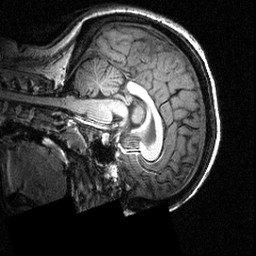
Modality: T1w
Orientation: sagittal
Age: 21
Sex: female
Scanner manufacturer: siemens
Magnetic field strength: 3.951 T
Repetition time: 1.5 s
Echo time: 0.00335 s